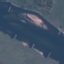
Label: River